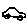
Label: car